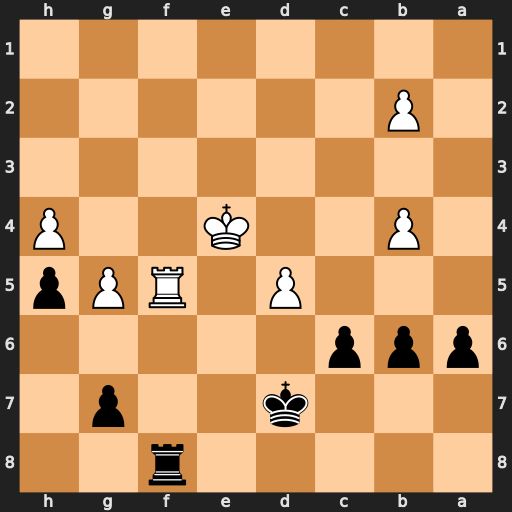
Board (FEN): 5r2/3k2p1/ppp5/3P1RPp/1P2K2P/8/1P6/8
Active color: b
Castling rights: -
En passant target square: -
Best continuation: Rxf5 Kxf5 cxd5 Kg6 d4 Kxg7 d3 Kh7 d2